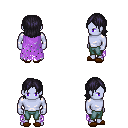
a pixel art fantasy rpg character, male body template, dark elf, purple skin, maroon tattered cape, teal pants, raven long bangs hairstyle, brown slippers, four views (front, back, left, right), 2x2 character sprite sheet, small pixel art, hard edges, no anti-aliasing